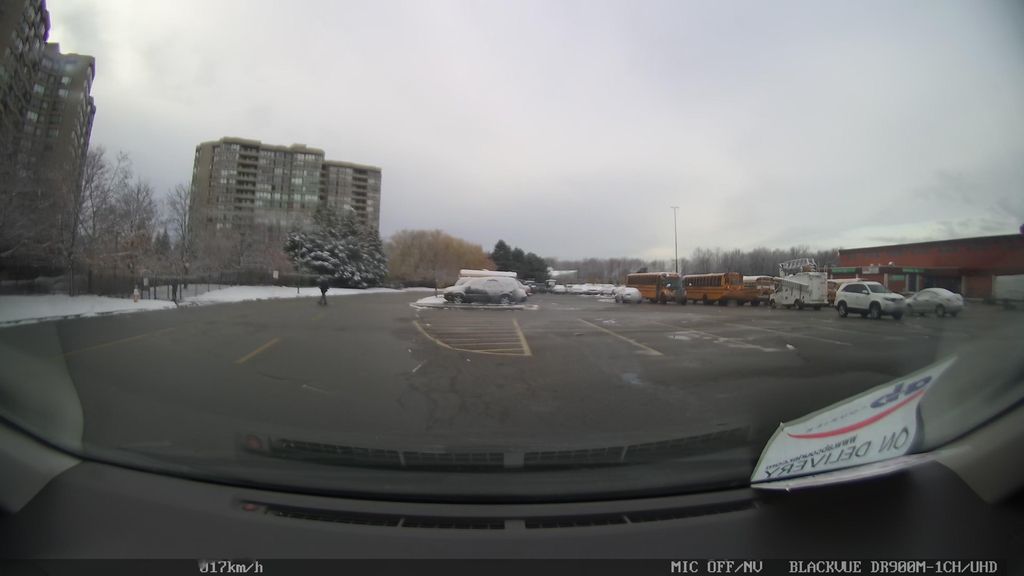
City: toronto